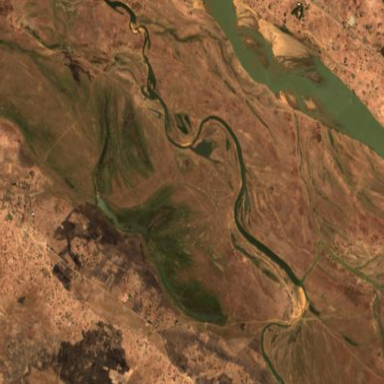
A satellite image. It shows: River flowing through natural water landscape.